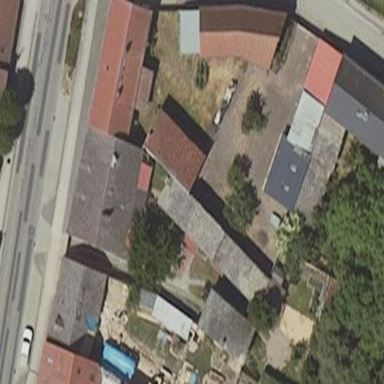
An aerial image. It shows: Shed building.